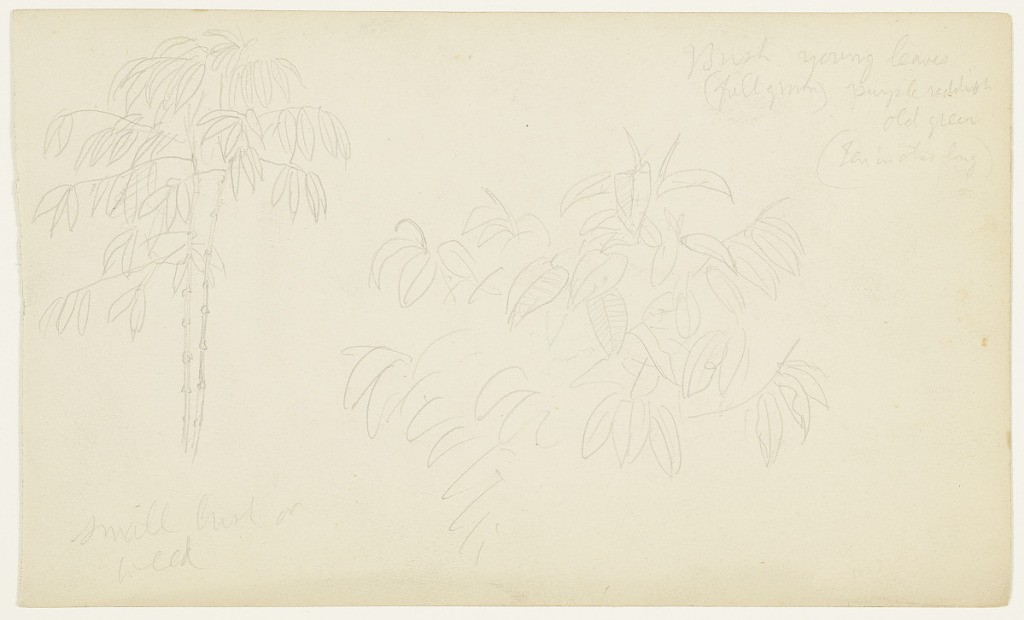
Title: Botanical Sketches, Ecuador
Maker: Frederic Edwin Church, American, 1826–1900
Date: May–August 1857
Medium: Graphite on off-white wove paper
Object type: Drawing
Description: Botanical sketch from Ecuador showing a view of a plant with a tall, narrow stem--visible at left--and a detail of the plant's leaves at right.